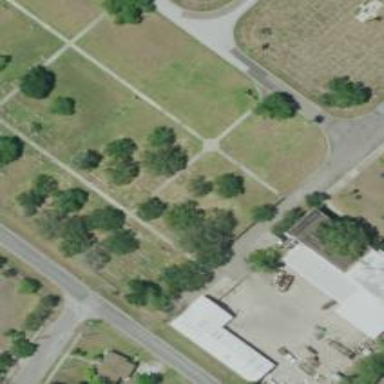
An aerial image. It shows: Memorial site with historic significance.